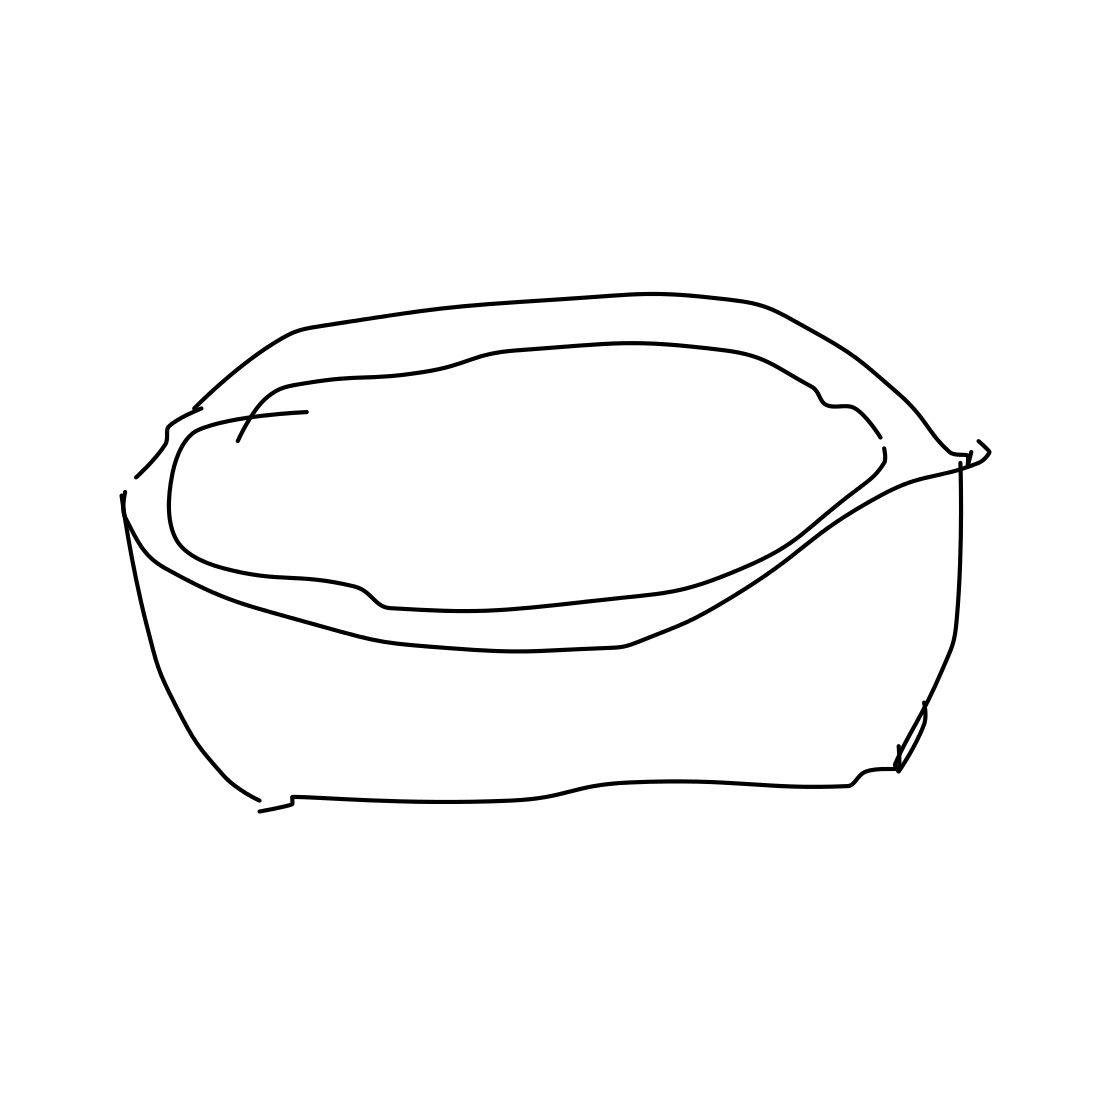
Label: bowl